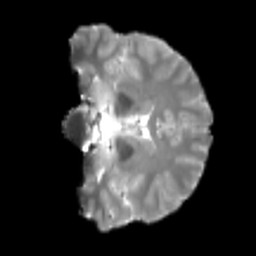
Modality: T2w
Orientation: coronal
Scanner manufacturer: siemens
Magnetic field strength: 3 T
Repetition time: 4 s
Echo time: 0.0594 s